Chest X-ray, AP view. Patient: 19 years old, sex M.
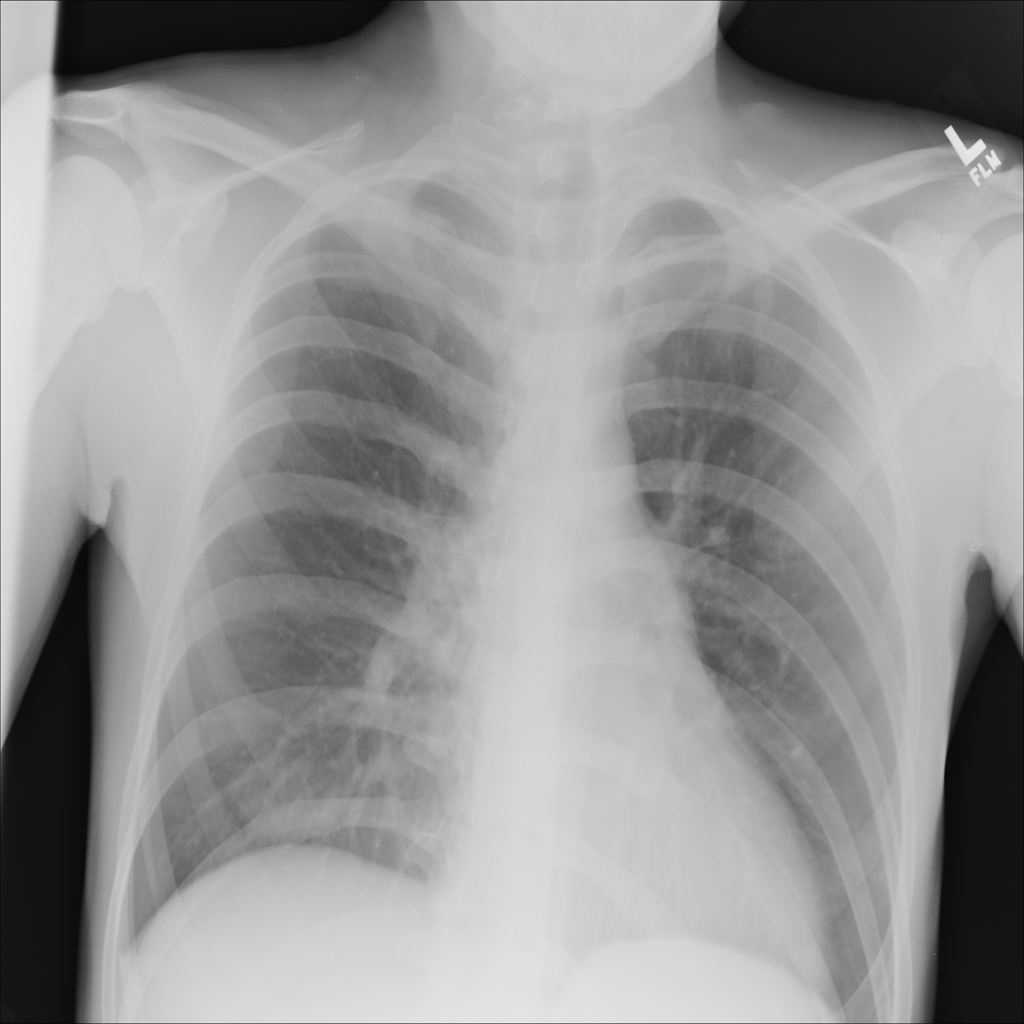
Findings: No Finding